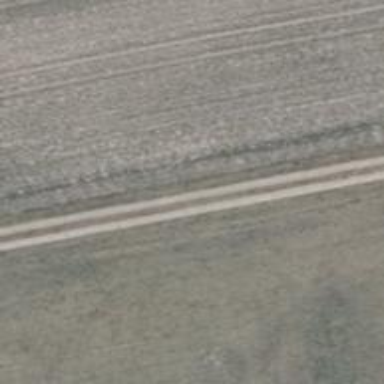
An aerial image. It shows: Track with grade2 tracktype.